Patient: sex M, age 73
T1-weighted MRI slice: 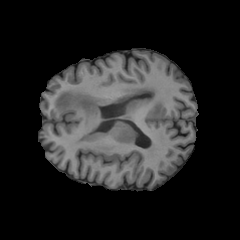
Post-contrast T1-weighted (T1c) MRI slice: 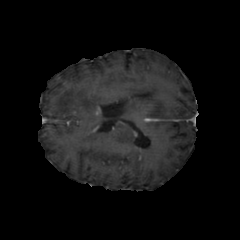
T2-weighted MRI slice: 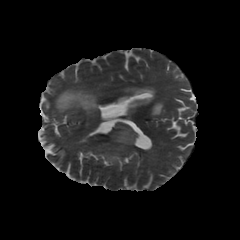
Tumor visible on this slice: yes
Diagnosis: Glioblastoma, IDH-wildtype
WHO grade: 4